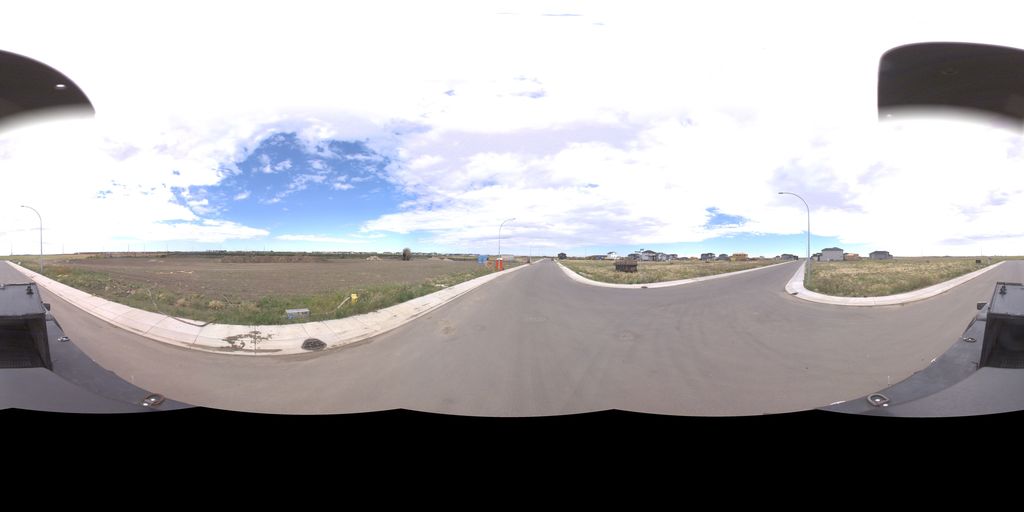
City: saskatoon